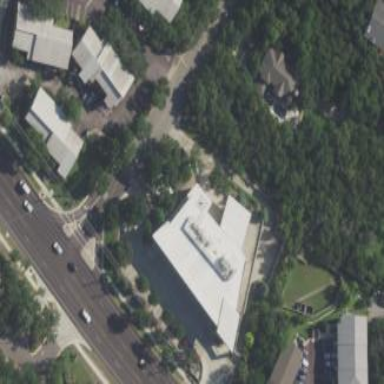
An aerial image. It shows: Office building.